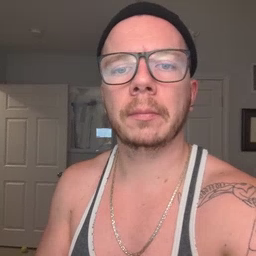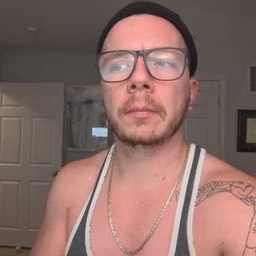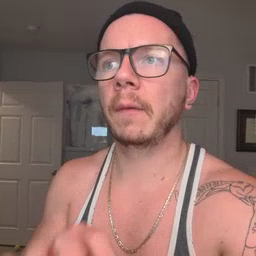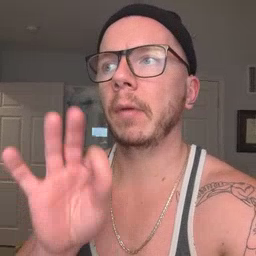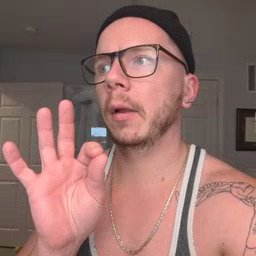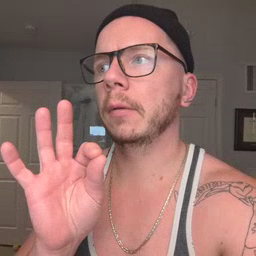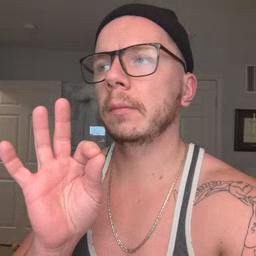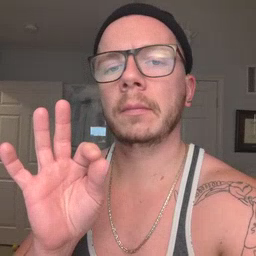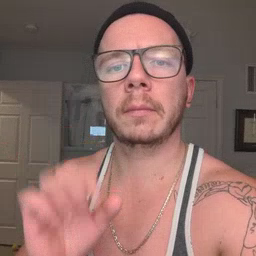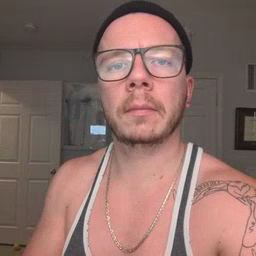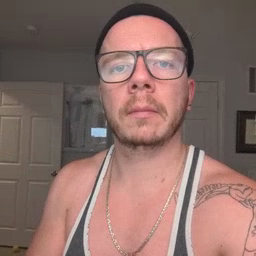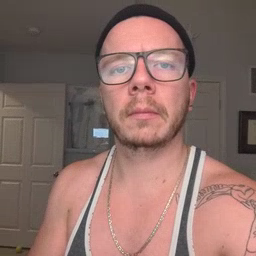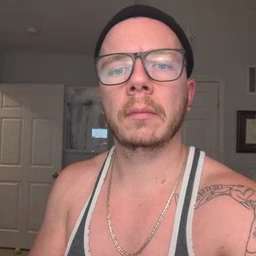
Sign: find